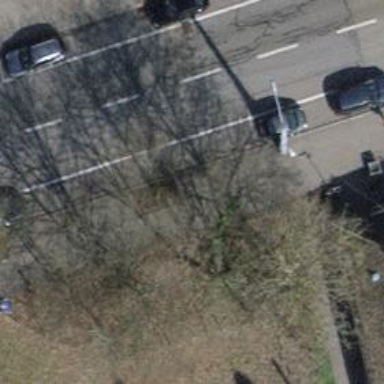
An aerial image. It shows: Parking lane designated for parking.